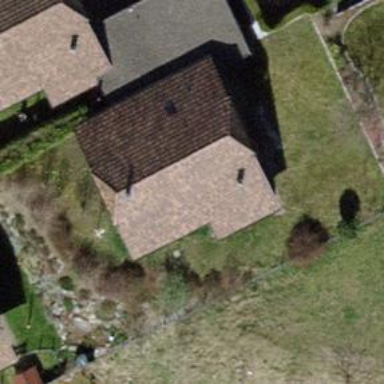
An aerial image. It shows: Half-hipped roof house.